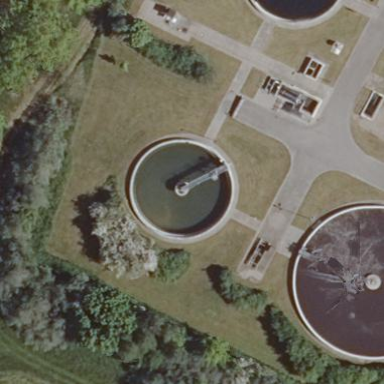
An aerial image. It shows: Basin for wastewater treatment with natural water resources.